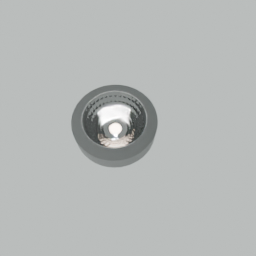
Label: lighting